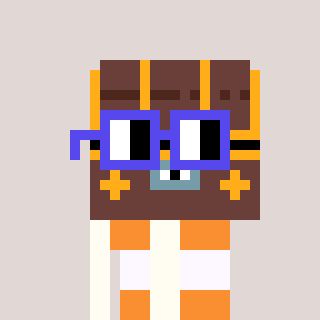
a pixel art character with square blue glasses, a treasure chest-shaped head and a grayscale-colored body on a warm background